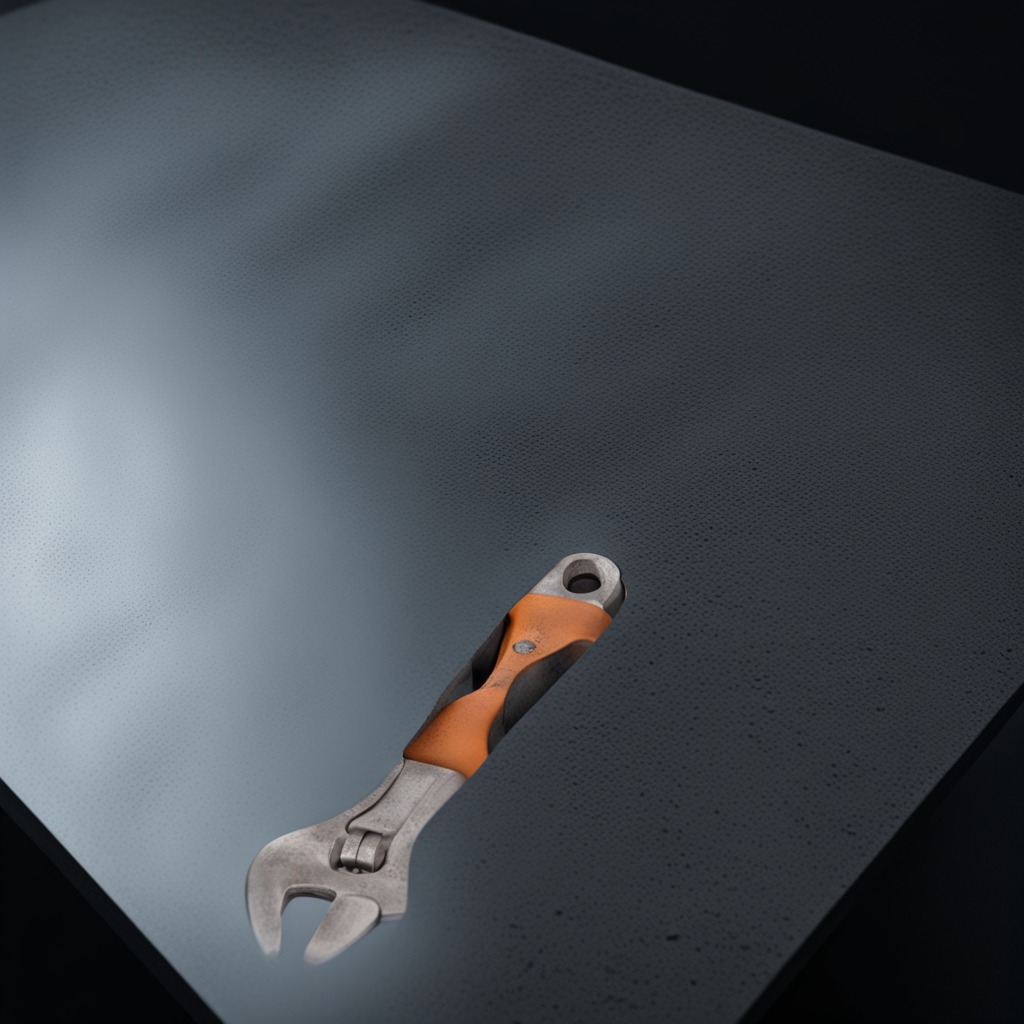
An wrench is lying on the clean granite table inside a workshop at night.